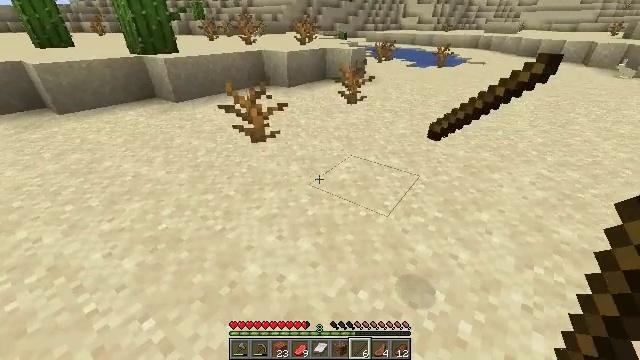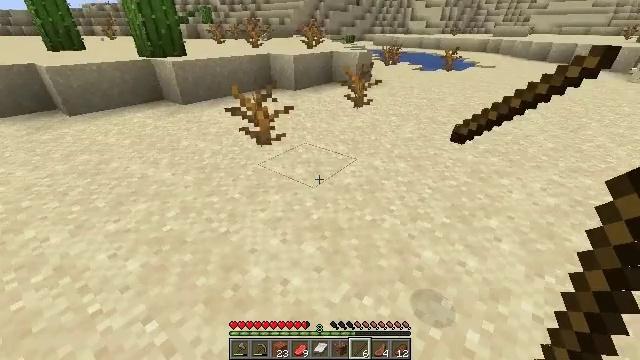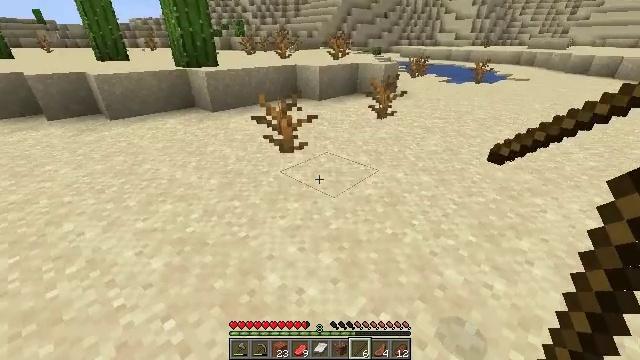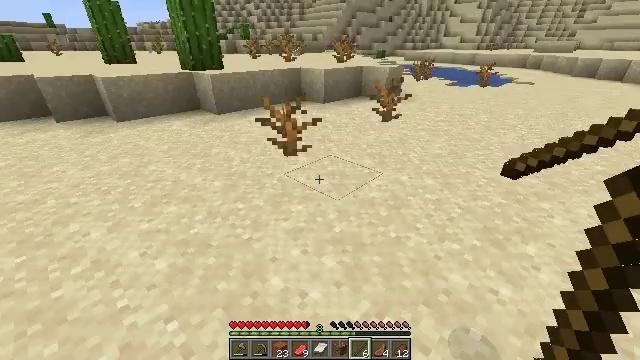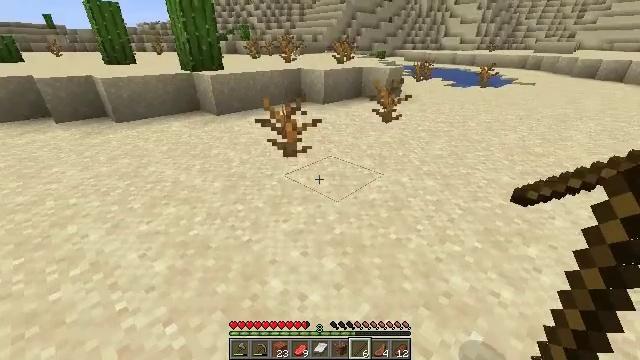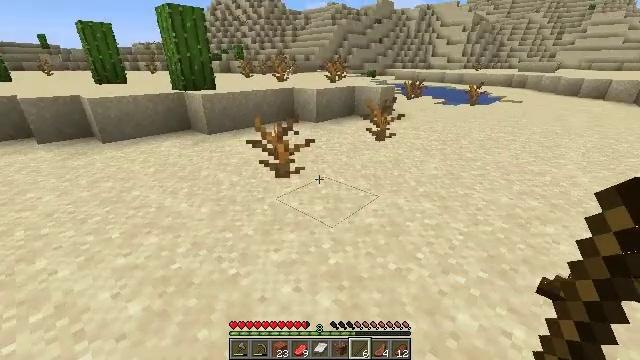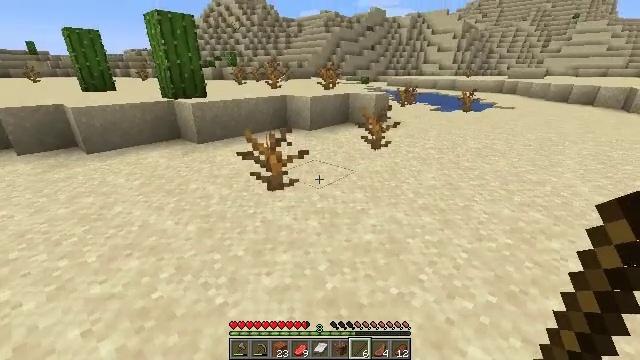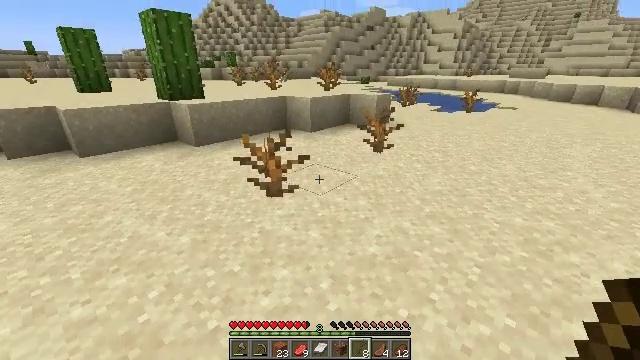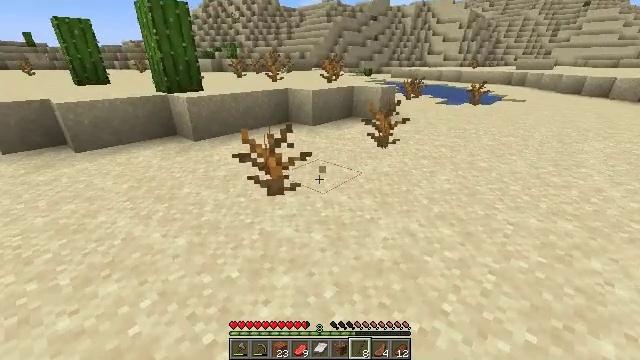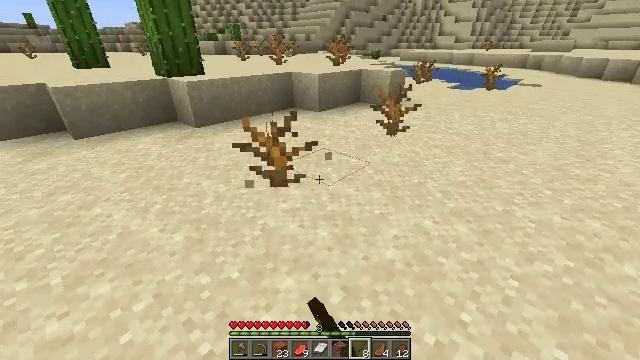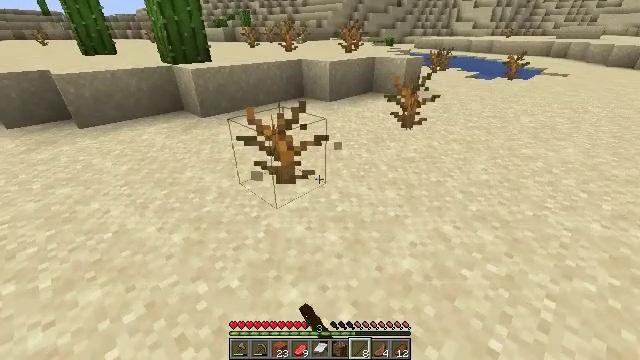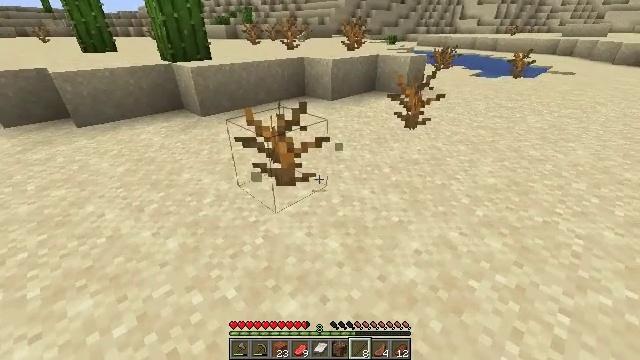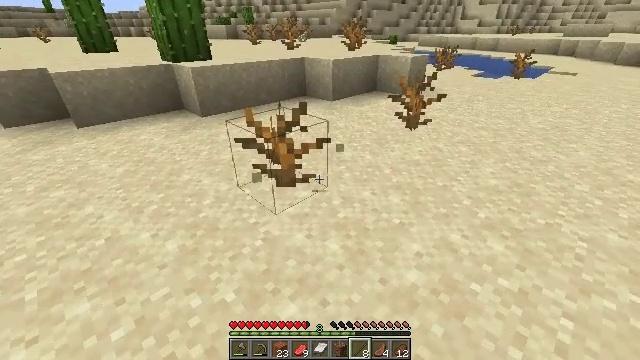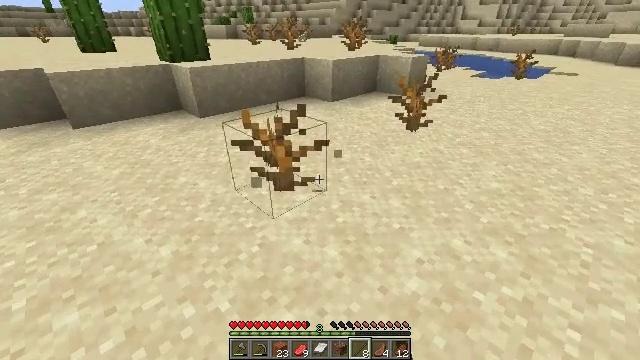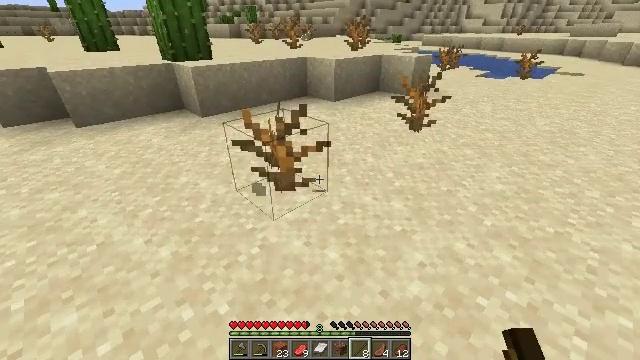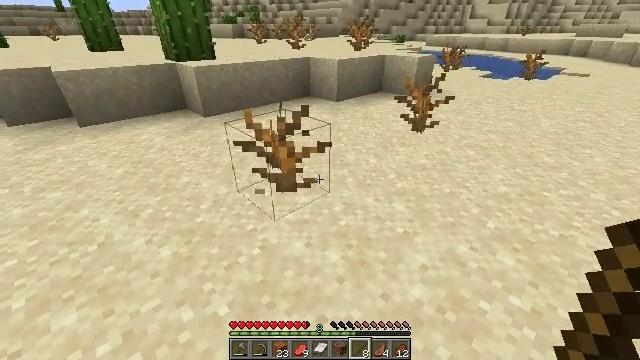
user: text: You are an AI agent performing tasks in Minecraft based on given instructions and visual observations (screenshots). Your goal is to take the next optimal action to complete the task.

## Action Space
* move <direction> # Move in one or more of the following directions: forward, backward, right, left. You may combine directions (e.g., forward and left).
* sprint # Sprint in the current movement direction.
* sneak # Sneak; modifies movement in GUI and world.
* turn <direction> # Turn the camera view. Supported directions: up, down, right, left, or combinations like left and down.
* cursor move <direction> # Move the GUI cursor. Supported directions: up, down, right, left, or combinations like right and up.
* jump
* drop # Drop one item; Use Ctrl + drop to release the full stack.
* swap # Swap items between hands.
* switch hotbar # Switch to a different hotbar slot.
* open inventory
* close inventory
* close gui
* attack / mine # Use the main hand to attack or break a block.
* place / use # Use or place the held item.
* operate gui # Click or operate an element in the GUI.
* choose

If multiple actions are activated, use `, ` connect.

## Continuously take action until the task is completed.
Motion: motion action
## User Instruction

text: Break the dead bush for sticks.
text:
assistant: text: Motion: turn left
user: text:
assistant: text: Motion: turn left and up
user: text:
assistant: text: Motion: no_op
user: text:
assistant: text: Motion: move forward
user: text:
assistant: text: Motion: move forward, turn right and up
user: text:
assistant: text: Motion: move forward, turn right and up
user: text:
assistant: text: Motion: move forward
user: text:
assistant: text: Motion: move forward, turn down, attack / mine
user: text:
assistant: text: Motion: move forward, turn left and down, attack / mine
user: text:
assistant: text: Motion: move forward, turn left and down, attack / mine
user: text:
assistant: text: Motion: no_op
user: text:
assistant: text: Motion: no_op
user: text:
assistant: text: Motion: no_op
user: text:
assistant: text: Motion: no_op
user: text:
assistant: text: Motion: no_op
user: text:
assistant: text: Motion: no_op
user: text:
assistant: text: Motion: attack / mine
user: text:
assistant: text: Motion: attack / mine
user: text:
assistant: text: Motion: no_op
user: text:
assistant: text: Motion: move forward, turn right and up
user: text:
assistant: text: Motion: move forward, turn right and up
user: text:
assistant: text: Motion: move forward, turn right and up
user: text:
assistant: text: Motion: move forward, turn right and up
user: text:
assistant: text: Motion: move forward, turn right and up
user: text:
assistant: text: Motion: move forward, turn right and up
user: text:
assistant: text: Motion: move forward
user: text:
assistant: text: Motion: move forward
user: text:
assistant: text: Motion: turn down
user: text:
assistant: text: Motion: turn left and down, attack / mine
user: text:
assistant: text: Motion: attack / mine